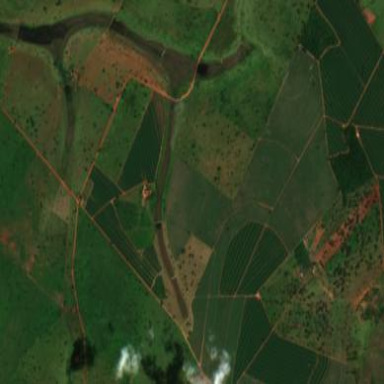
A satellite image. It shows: Farmland with sugarcane crops that produce sugar cane.